Interaction volume radius: 10 \u00c5
Interaction volume height: 15 \u00c5
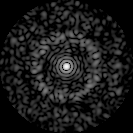
Disorder parameter: 0.8262